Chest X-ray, AP view. Patient: 56 years old, sex M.
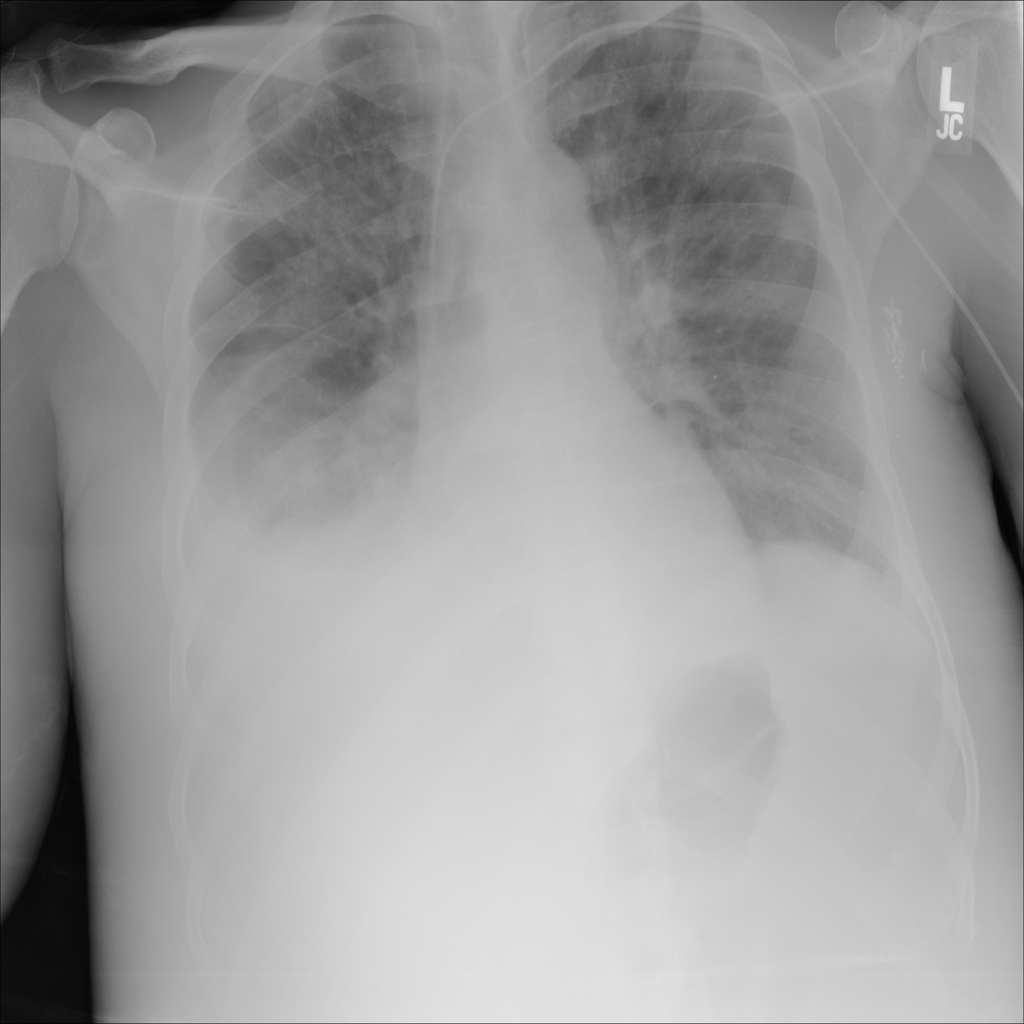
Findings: Edema, Effusion